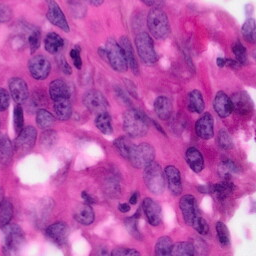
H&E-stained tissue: Pancreatic